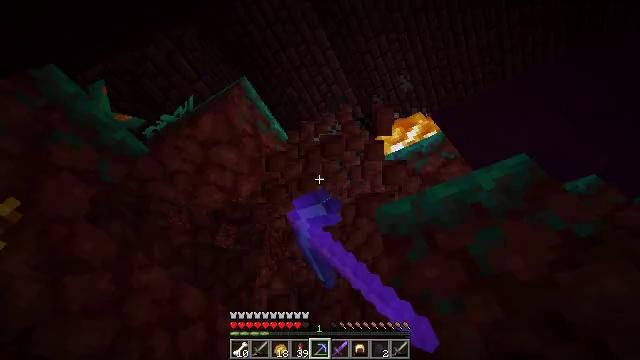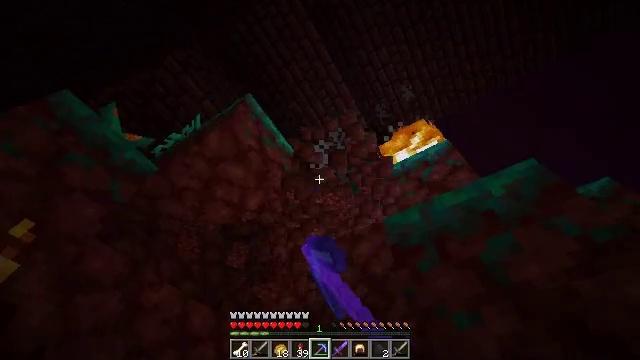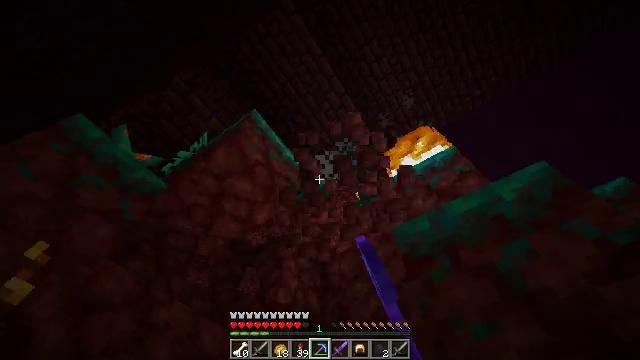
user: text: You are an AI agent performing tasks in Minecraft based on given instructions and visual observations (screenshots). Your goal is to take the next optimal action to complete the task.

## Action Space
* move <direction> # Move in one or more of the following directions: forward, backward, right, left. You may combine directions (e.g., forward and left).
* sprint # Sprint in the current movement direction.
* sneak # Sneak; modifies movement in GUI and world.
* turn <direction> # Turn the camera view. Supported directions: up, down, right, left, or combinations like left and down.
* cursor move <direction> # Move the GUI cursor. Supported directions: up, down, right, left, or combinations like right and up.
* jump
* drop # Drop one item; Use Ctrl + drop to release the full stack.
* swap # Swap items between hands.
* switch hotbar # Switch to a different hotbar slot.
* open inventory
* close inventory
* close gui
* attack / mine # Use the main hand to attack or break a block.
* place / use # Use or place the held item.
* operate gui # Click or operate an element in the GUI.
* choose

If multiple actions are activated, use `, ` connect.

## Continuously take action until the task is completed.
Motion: motion action
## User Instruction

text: Get warped nylium by digging.
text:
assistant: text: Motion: turn left and up, attack / mine
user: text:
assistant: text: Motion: turn left and up, attack / mine
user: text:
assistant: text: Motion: attack / mine